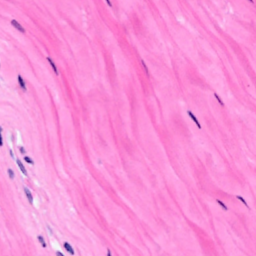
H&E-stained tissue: Breast